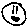
Label: smiley face